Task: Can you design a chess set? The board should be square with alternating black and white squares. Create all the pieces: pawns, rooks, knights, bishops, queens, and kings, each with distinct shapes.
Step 143:
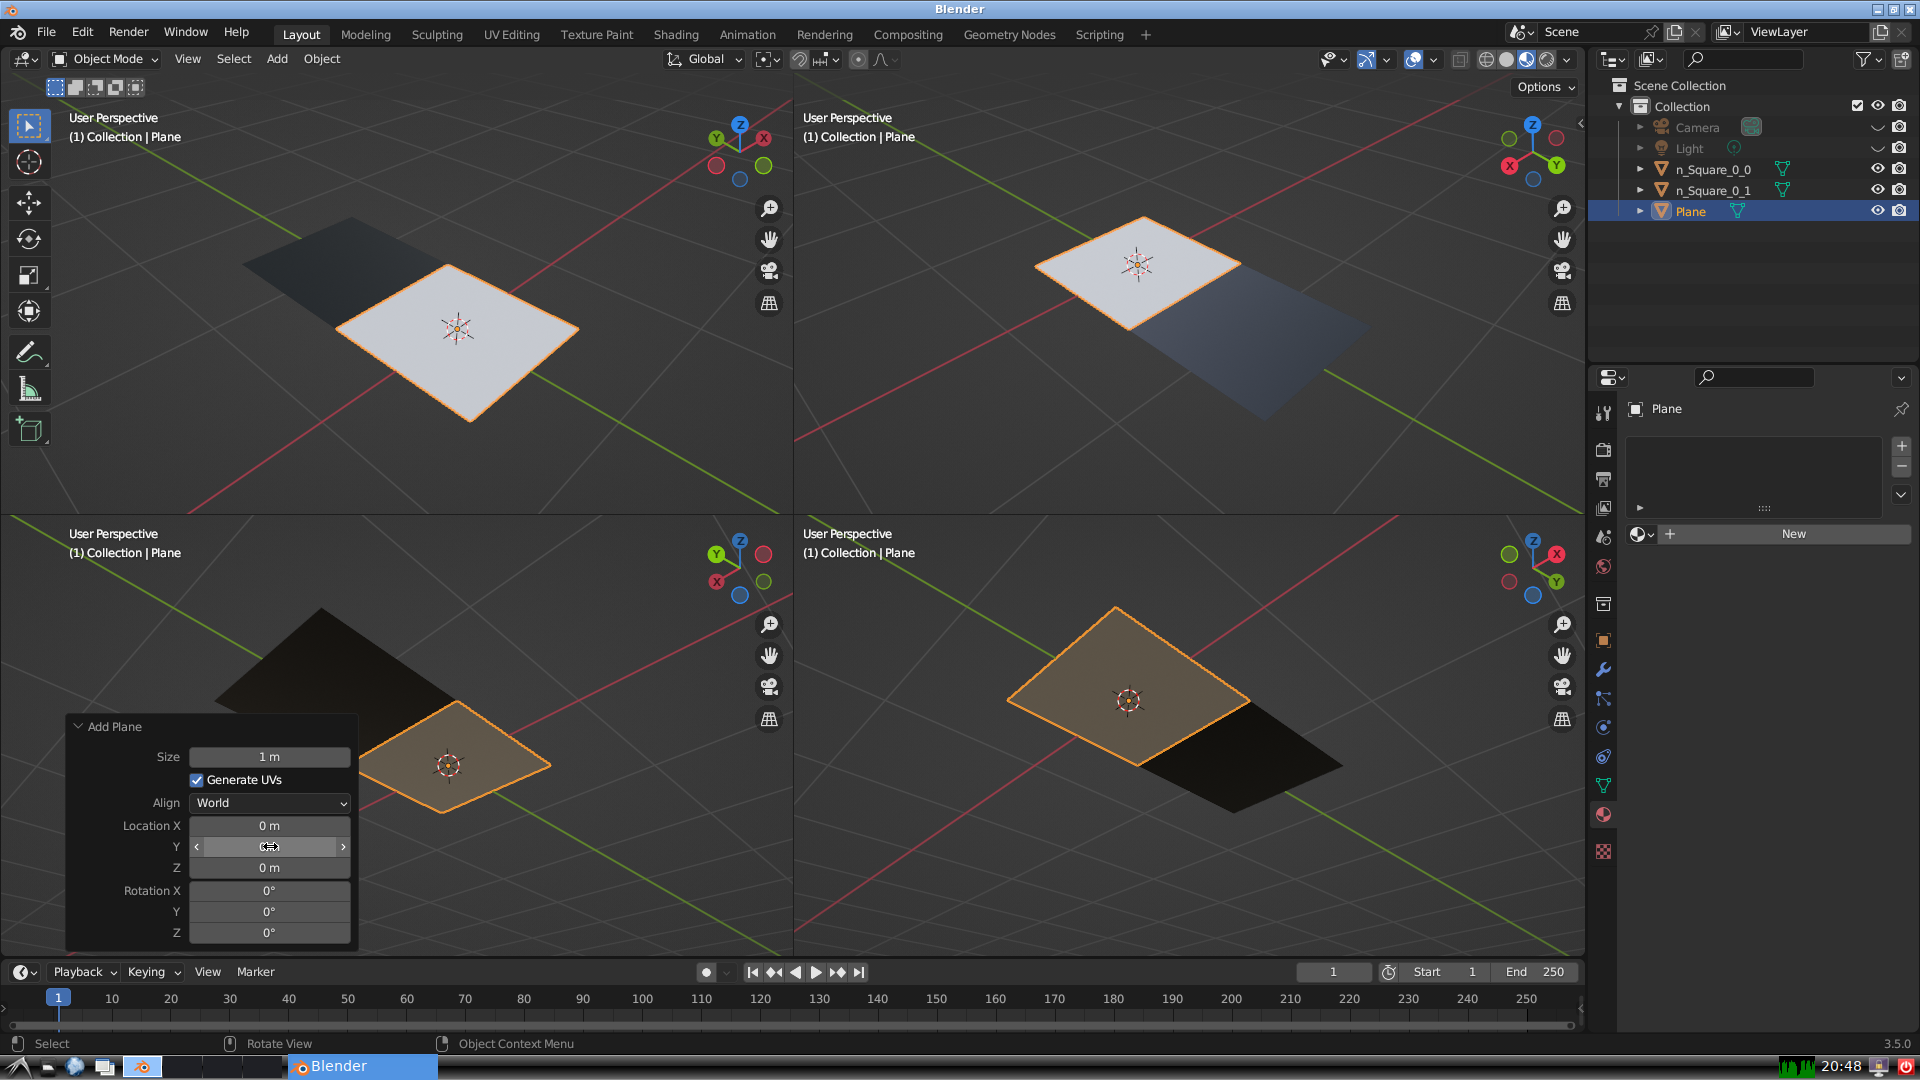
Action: click: no